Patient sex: M
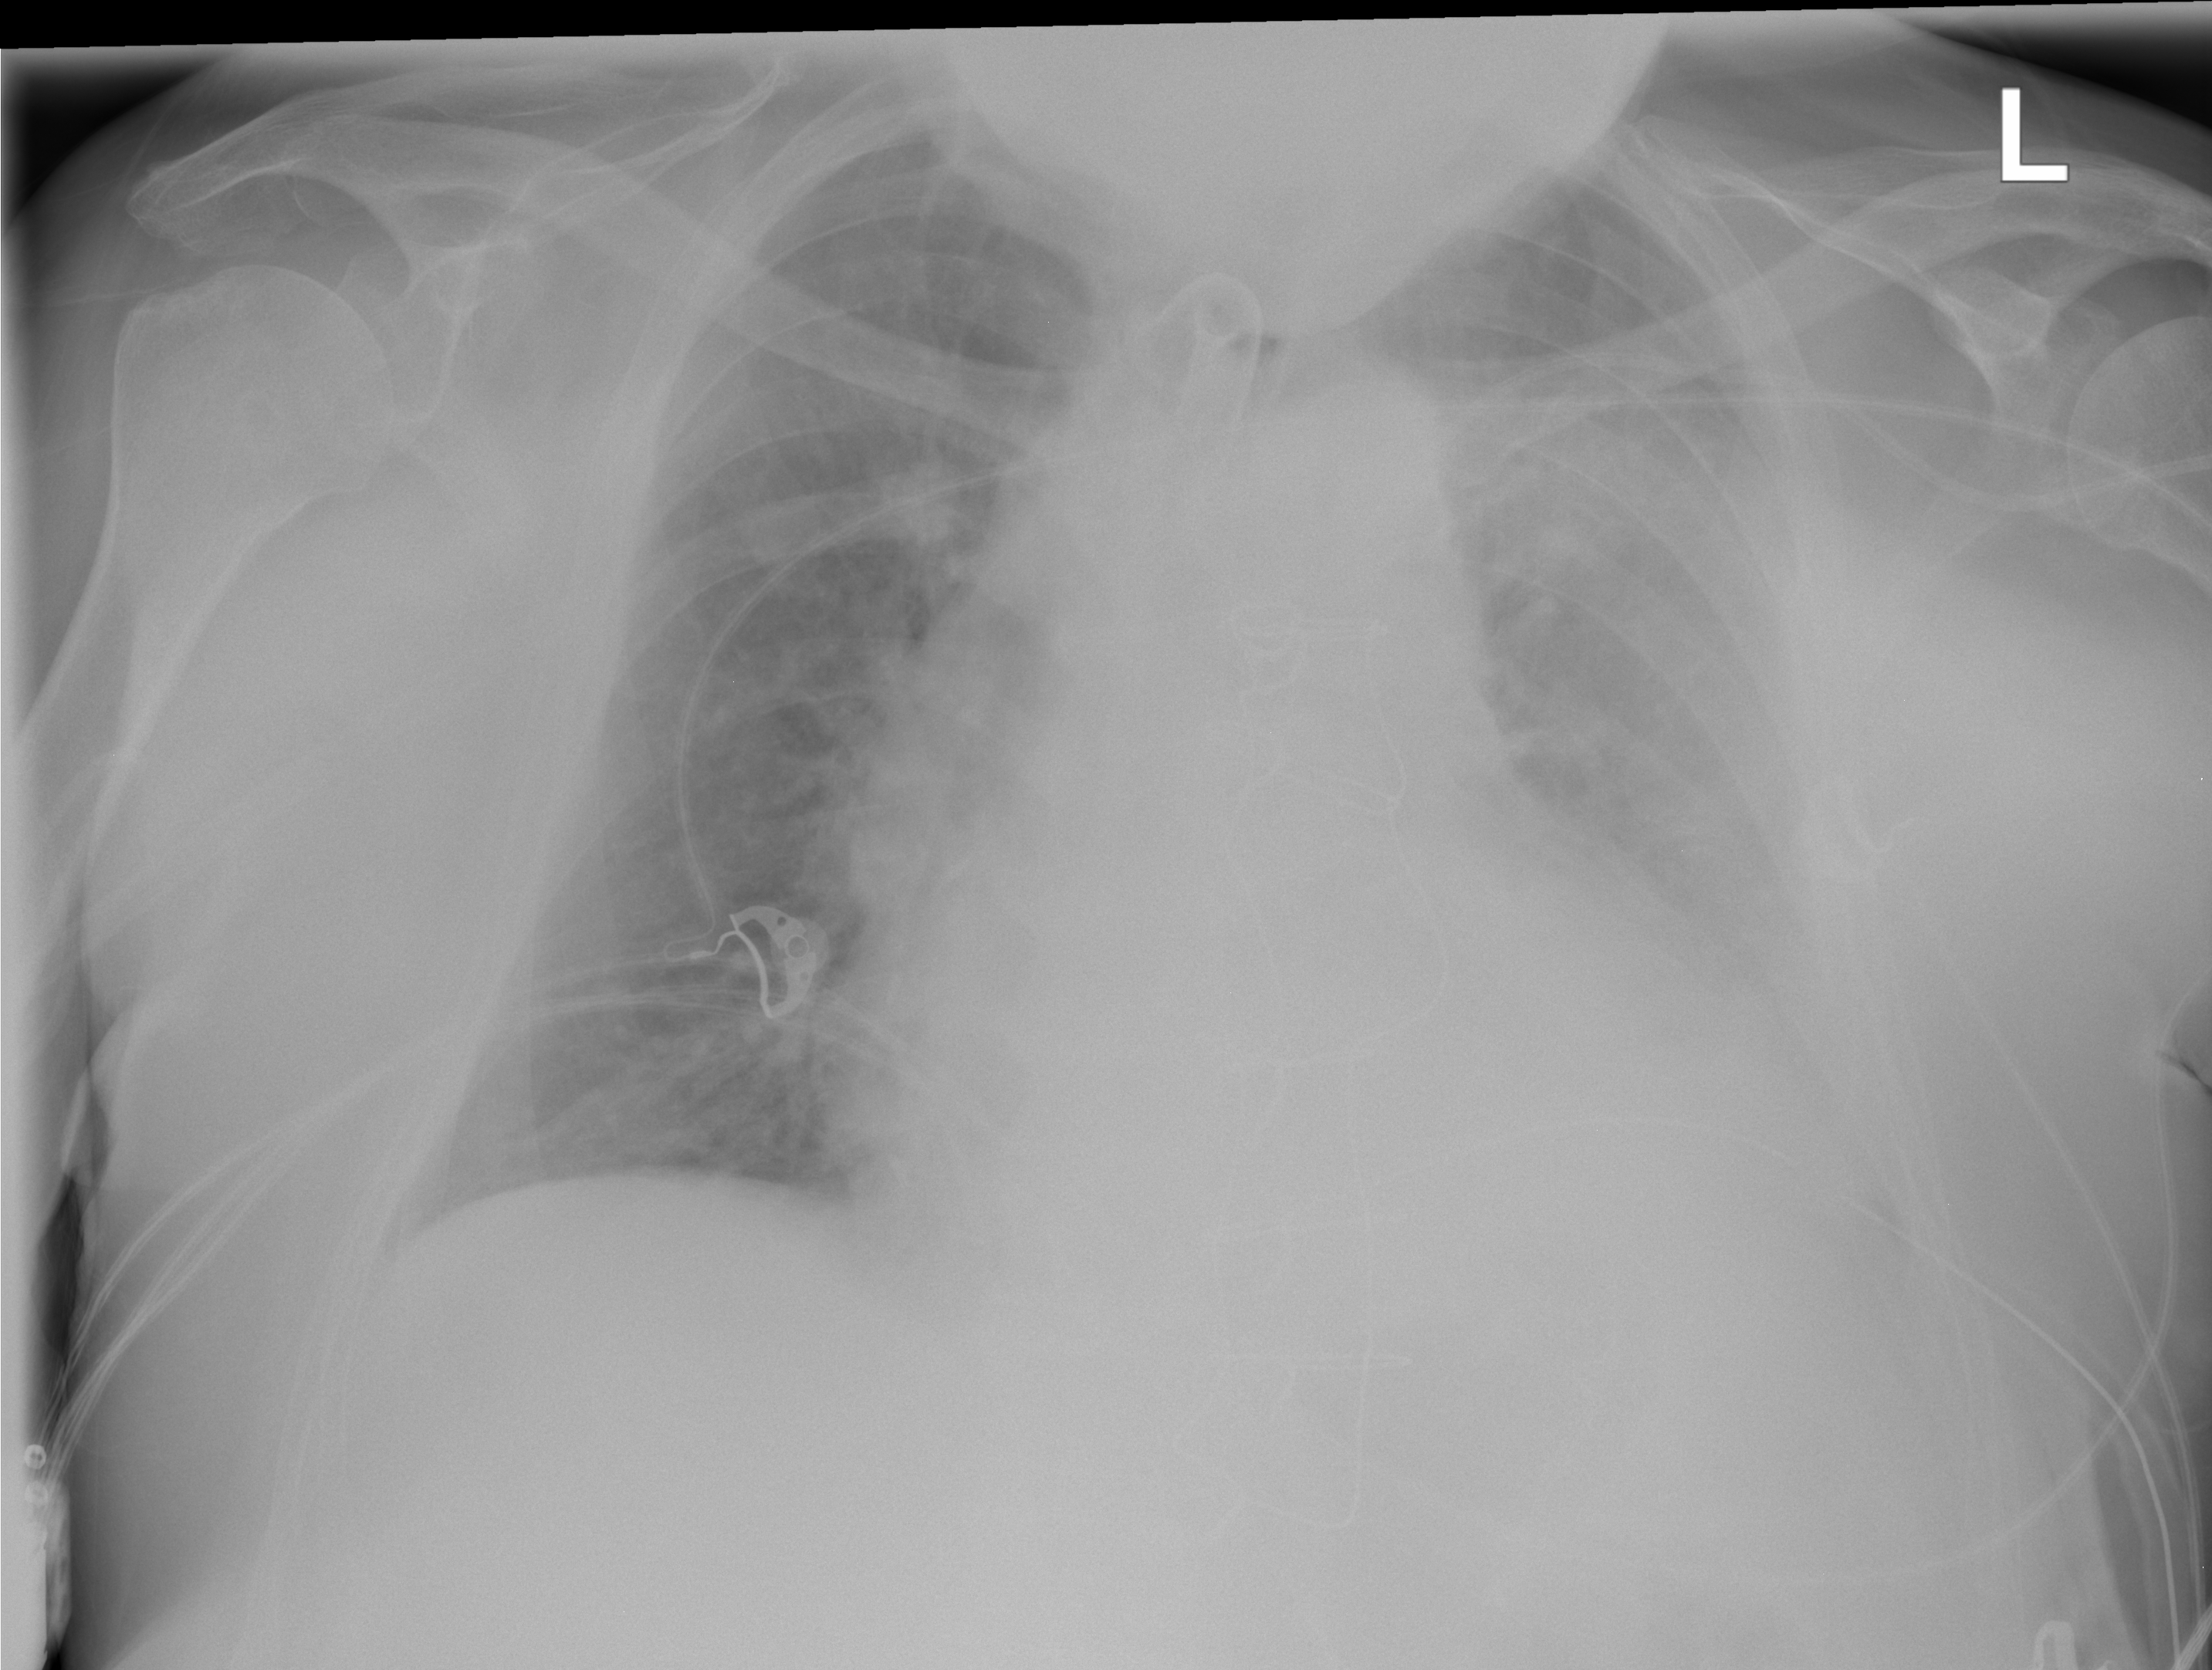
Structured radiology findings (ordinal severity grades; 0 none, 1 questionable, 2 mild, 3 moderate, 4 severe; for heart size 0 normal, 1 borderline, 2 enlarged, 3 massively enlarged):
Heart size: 0
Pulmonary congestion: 2
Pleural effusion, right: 0
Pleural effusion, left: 2
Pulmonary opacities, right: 0
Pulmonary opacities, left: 0
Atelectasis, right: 0
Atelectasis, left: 3